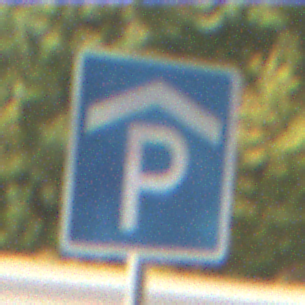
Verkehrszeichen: Parkhaus
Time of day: MorningAfternoon
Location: Outdoor (Suburban)
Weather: Clear
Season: NotSpecified
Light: Natural